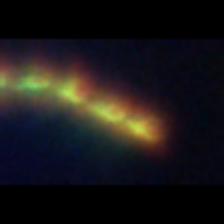
Taxon: Chaetoceros
Group: Diatoms